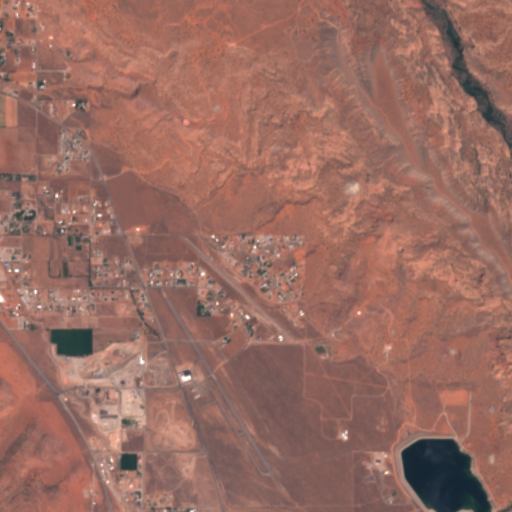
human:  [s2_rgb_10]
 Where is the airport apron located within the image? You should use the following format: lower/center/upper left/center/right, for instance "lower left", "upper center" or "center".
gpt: The airport apron is located in the lower center of the image.
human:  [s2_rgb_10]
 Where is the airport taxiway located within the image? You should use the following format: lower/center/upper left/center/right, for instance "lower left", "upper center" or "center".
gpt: The airport taxiway is located in the lower center of the image.
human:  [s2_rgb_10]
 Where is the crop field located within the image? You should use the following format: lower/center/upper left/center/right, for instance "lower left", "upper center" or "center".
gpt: The crop field is located in the upper left of the image.
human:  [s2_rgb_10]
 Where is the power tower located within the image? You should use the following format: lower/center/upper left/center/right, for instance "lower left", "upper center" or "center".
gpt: The power tower is located in the lower left of the image.
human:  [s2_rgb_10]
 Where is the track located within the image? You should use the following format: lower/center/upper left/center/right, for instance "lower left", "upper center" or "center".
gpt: There is no track in the image.